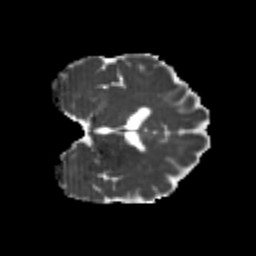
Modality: MD
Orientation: coronal
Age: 24
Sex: male
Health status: healthy
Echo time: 0.074 s